Interaction volume radius: 5 \u00c5
Interaction volume height: 20 \u00c5
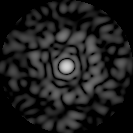
Disorder parameter: 0.8242